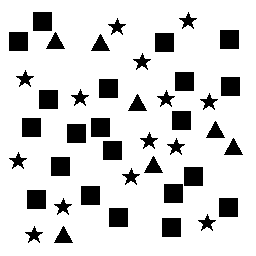
Squares: 21
Triangles: 7
Stars: 14
Total shapes: 42